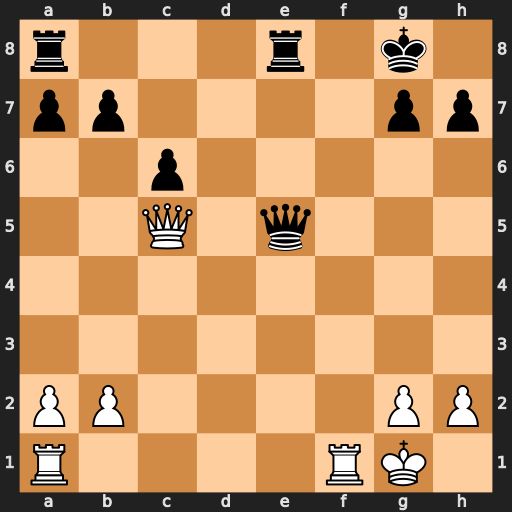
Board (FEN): r3r1k1/pp4pp/2p5/2Q1q3/8/8/PP4PP/R4RK1
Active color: w
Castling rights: -
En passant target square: -
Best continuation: Rf8+ Rxf8 Qxe5